Question: I want to use CSS 'column-count' for the divs inside a block. However, since some browsers (eg. IE 9) do not support 'column-count', I want to set 'float:left' for the divs inside the block.
But if I do that, 'column-count' will behave in a strange way in Firefox. It works fine in Firefox if I do not use 'float:left', while it works fine in Chrome with and without 'float'. Please see the attached image.

So, how can I use the 'column-count' and 'float:left' together.
Here's the 'JSFiddle' Link: <URL>
And here's the code:
'''
<div class="block">
<div class="column"></div>
<div class="column"></div>
<div class="column"></div>
<div class="column"></div>
<div class="column"></div>
</div>
'''
'''
.block{
width: 300px;
-webkit-column-count:3;
-moz-column-count:3;
}
.column{
background: orange;
width: 100px;
height: 100px;
margin-bottom: 20px;
float: left;
}
'''
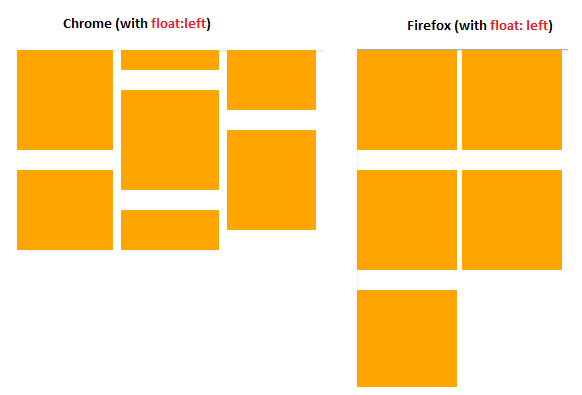
Answer: You could use an IE conditional statement:
<URL>
'''
<!--[if IE]>
According to the conditional comment this is IE
<![endif]-->
'''